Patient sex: F
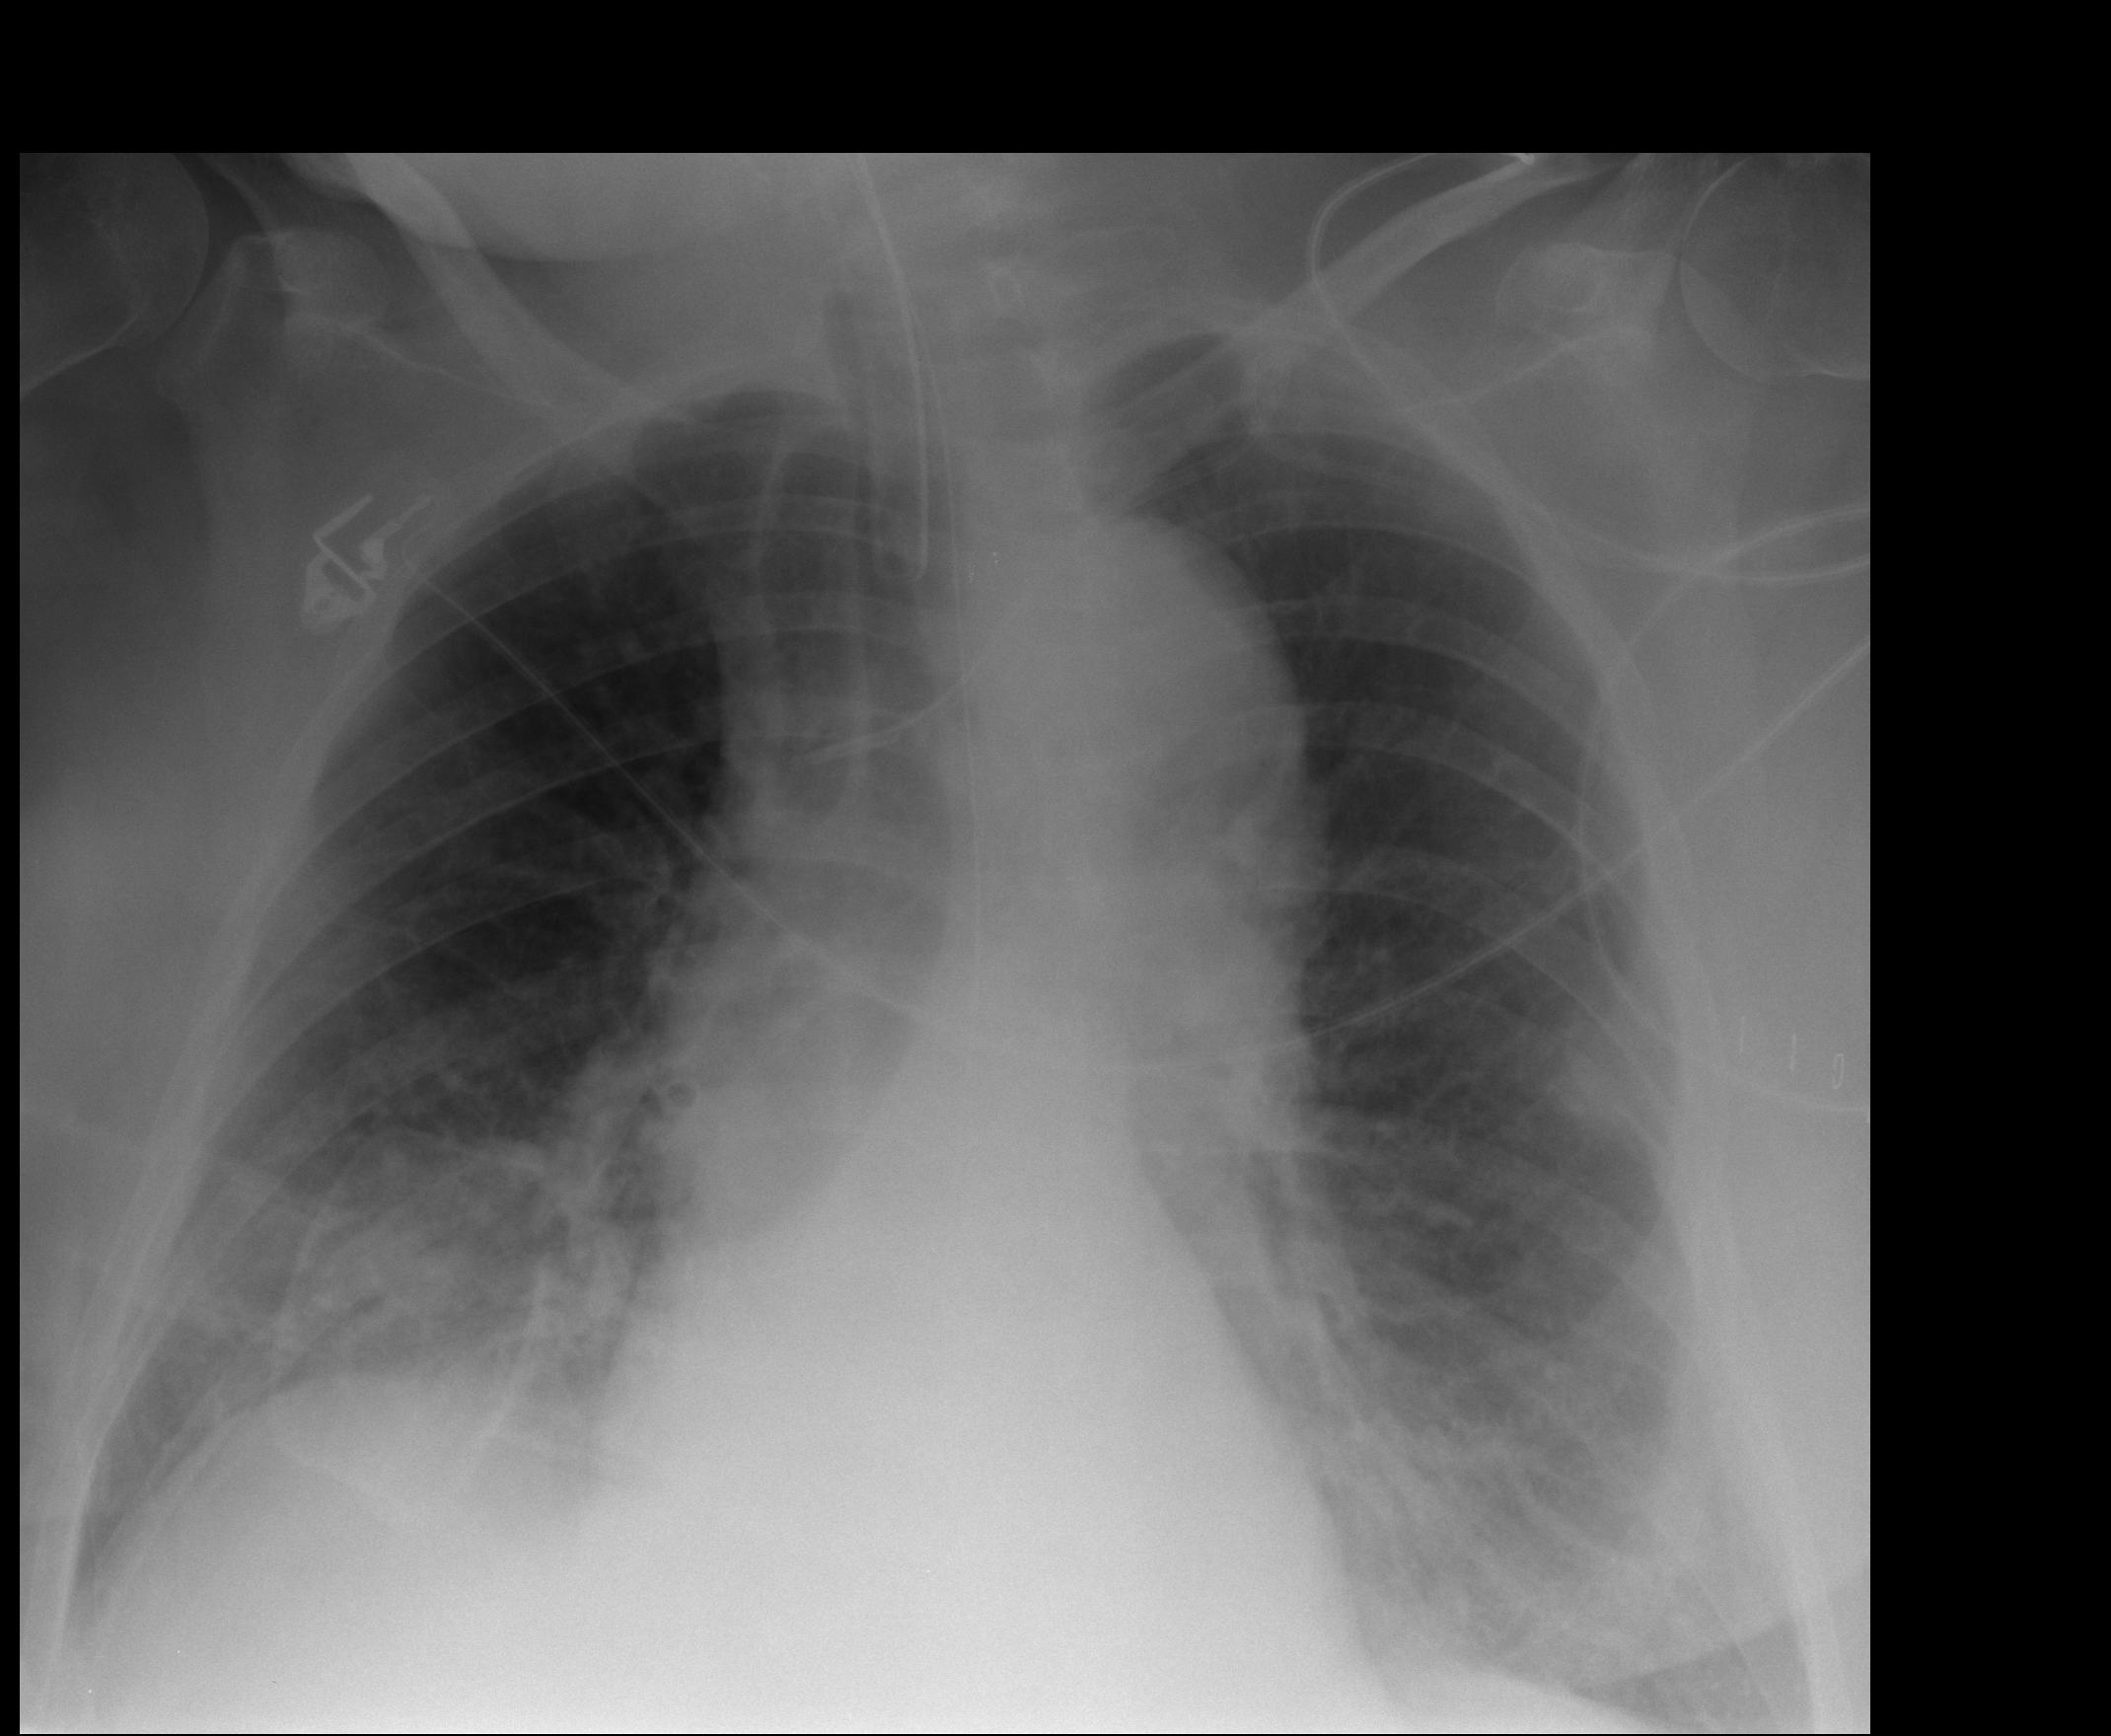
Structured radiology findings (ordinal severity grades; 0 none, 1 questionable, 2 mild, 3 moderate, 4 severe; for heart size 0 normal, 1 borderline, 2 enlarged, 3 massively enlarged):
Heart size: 1
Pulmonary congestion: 2
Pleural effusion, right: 2
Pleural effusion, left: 2
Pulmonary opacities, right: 0
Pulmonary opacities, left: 0
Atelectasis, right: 2
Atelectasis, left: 2